You are looking at the unprocessed time series of a bearing vibration snapshot. Diagnose the bearing from this image, choosing from: normal, inner_race, outer_race, ball.
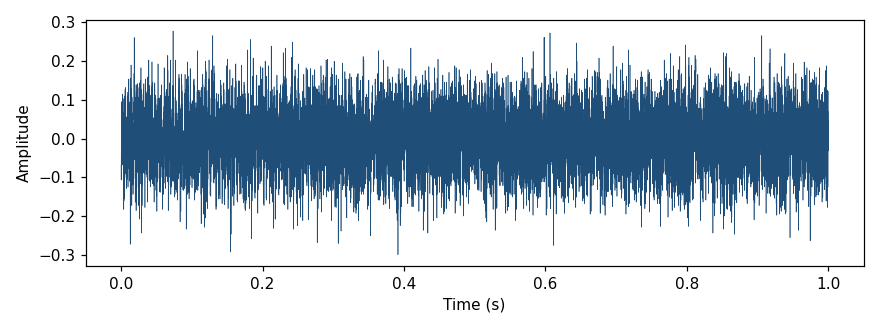
Answer: outer_race